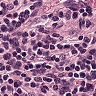
Metastatic tissue present: no